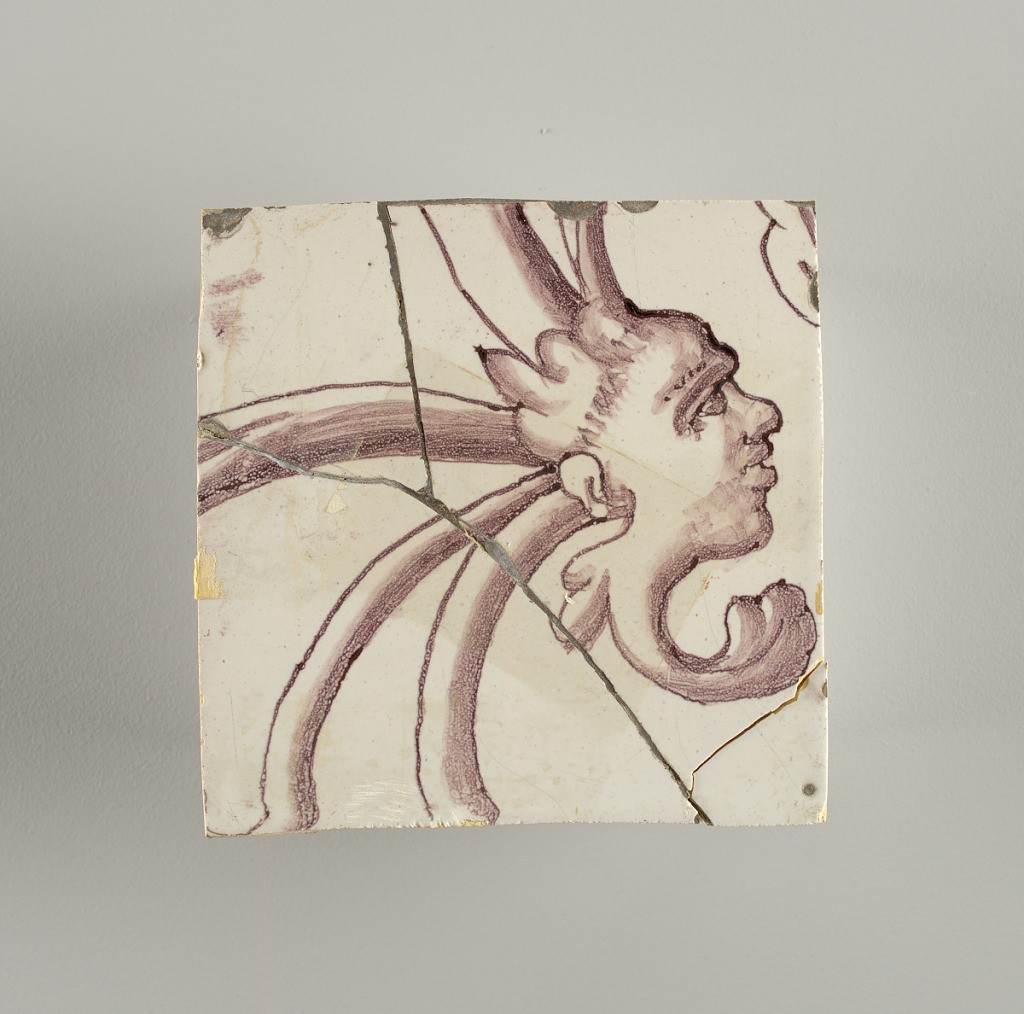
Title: Wall facing
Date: ca. 1725
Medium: Tin-glazed earthenware, underglaze
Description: Horizontal rectangle.  Thirty-seven tiles wide and twenty-one high with opening for door or window nineteen and one-half tiles high and twelve wide.  To left and right of opening, centered canopy above. Left, woman representing Hope, right, a sculputure urn.  Centered above opening, a mascaron.  Arabesque design of foliage.